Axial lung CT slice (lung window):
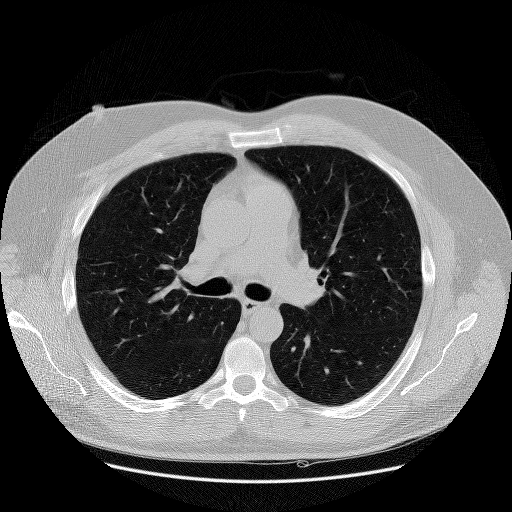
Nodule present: no